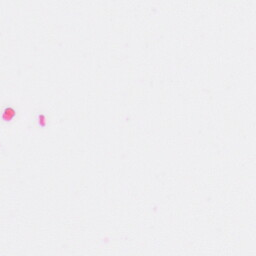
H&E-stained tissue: Colon